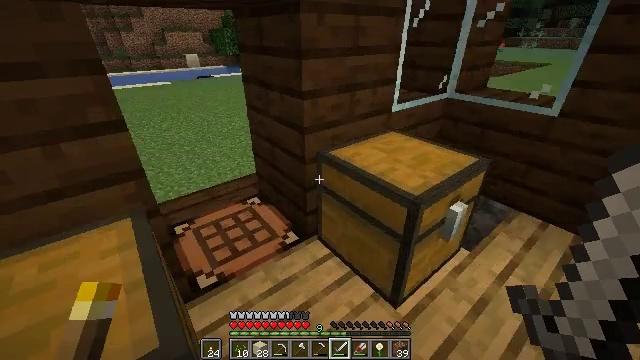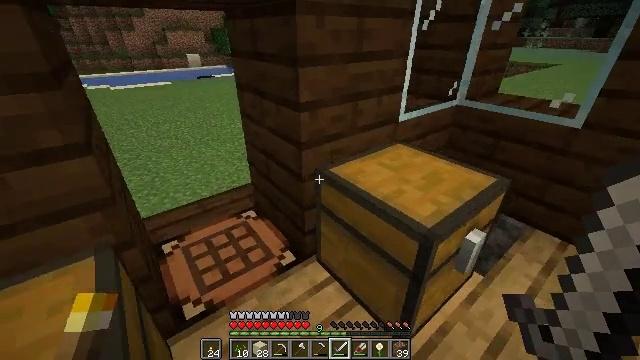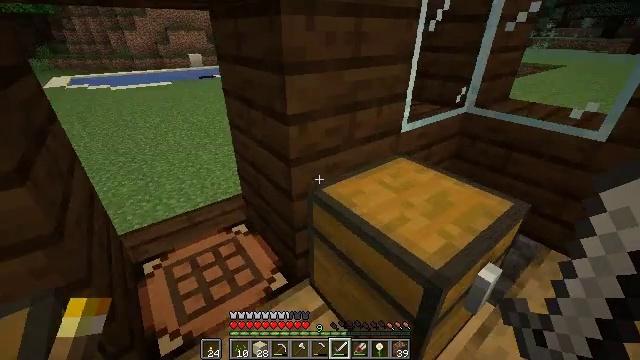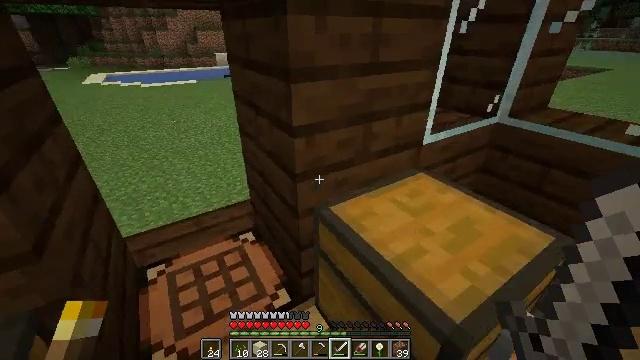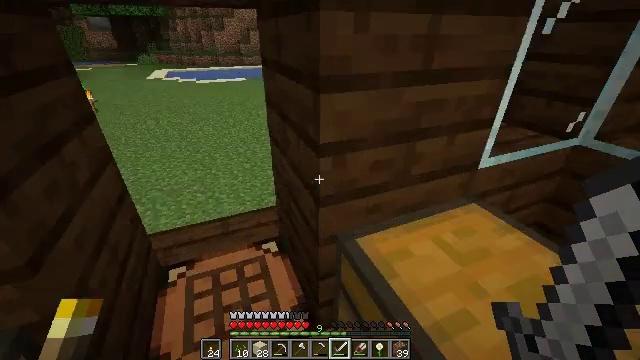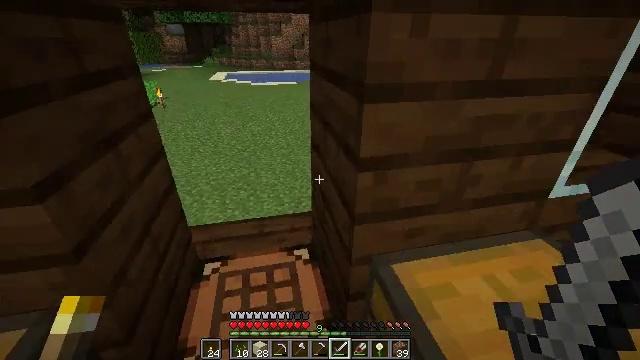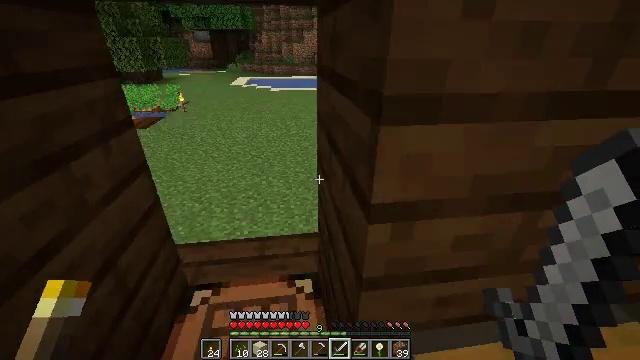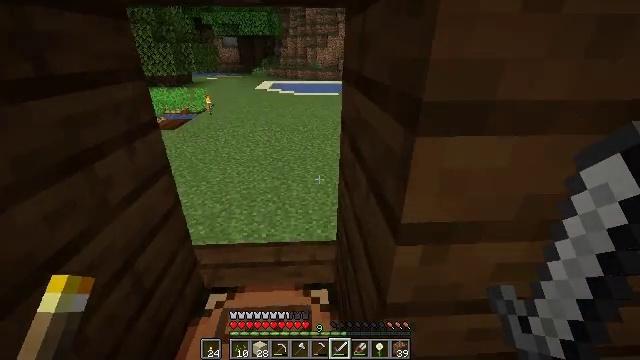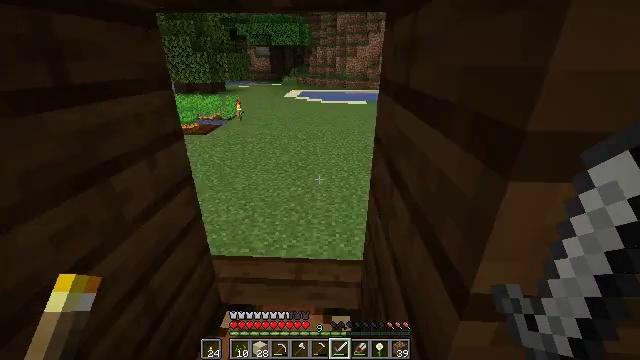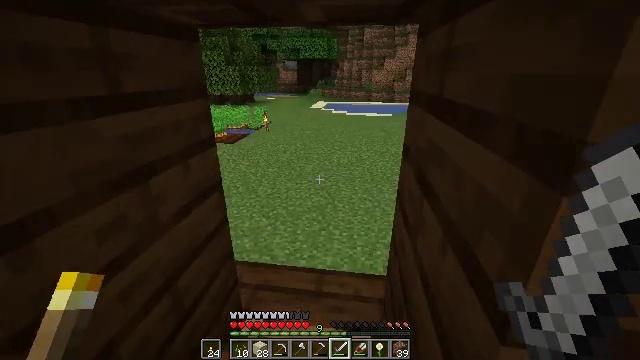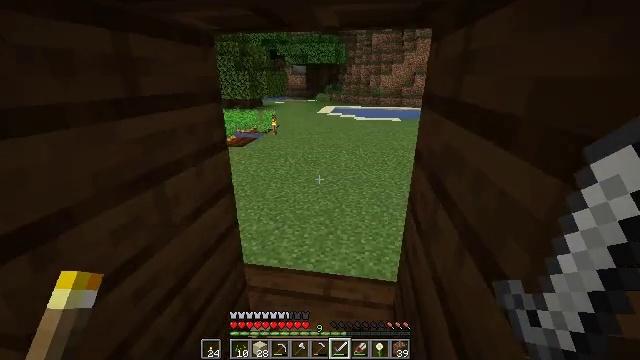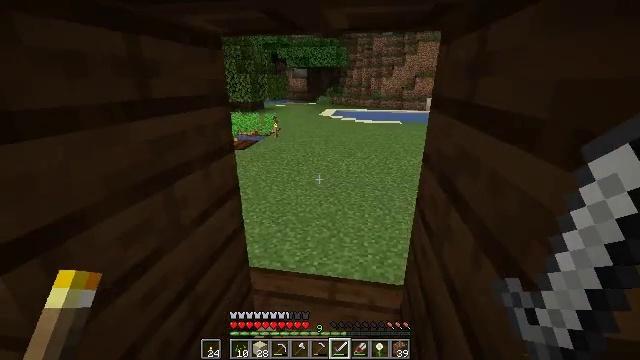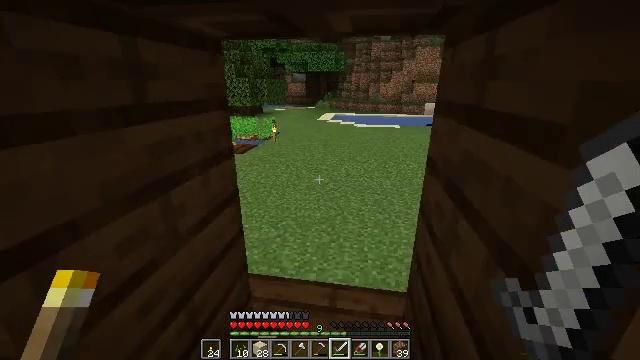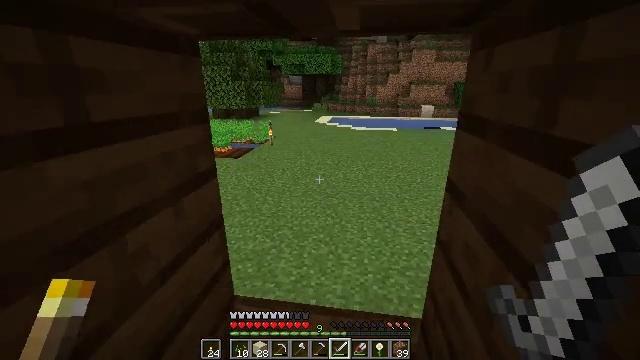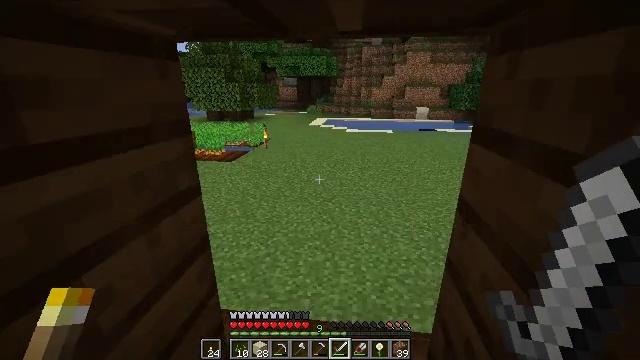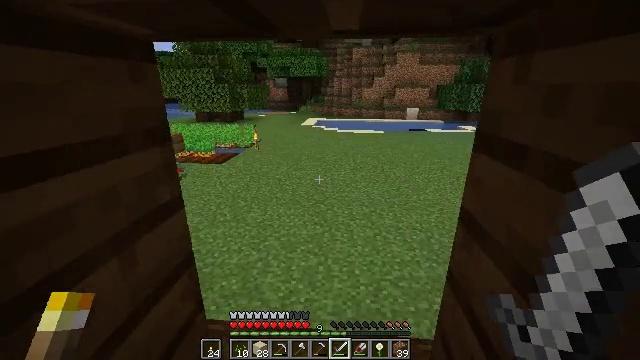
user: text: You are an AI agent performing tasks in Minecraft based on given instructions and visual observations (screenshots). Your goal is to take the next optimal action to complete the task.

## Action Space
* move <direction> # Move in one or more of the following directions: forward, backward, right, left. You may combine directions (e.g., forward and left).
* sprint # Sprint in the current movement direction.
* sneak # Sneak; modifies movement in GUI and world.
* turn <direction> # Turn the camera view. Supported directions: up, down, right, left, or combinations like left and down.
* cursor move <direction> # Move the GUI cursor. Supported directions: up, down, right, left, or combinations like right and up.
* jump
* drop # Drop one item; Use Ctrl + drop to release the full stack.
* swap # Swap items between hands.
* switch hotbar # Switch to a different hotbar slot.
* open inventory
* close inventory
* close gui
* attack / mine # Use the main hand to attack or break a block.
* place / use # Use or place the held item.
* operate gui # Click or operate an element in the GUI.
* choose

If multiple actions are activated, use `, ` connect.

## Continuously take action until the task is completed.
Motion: motion action
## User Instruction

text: Dig up some sand.
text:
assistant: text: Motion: move forward, sprint
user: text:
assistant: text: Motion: move forward, sprint
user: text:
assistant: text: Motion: move forward, sprint, turn left
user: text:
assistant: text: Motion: move forward, sprint, turn left
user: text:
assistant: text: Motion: move forward, sprint, turn left
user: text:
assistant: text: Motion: move forward, sprint, turn left
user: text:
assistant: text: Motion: move forward, sprint, turn left
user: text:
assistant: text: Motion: move forward, sprint, turn left and up
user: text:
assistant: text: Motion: move forward, sprint, turn left and up
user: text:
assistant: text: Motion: move forward, sprint, turn left
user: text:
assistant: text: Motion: move forward
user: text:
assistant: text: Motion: move forward
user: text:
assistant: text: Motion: move forward
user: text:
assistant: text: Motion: move forward, sprint, turn right
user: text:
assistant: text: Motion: move forward, sprint, turn right
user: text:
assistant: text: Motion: move forward, sprint, turn right
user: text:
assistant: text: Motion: move forward, sprint, turn right
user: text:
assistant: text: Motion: move forward
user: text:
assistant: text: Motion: move forward, sprint
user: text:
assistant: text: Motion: move forward, sprint
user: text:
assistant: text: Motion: move forward, sprint
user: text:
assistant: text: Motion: move forward, sprint, turn right
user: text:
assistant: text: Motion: move forward, turn right
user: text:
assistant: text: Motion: move forward, sprint, turn right
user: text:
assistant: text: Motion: move forward, sprint
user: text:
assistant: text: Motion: move forward, sprint
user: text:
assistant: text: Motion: move forward, sprint
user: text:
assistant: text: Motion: move forward, turn right
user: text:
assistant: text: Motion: move forward, sprint, turn right
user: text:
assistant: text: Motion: move forward, sprint, turn right